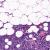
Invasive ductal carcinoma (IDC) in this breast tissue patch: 1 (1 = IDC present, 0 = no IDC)